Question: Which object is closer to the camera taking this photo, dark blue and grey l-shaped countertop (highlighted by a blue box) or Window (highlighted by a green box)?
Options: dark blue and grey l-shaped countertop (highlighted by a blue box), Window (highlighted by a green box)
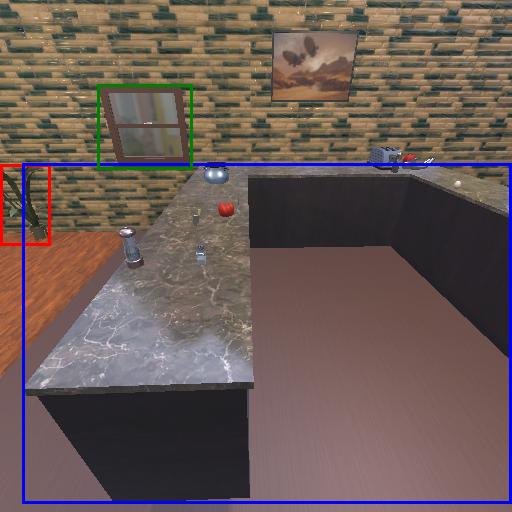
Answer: dark blue and grey l-shaped countertop (highlighted by a blue box)